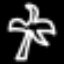
Label: palm tree